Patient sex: M
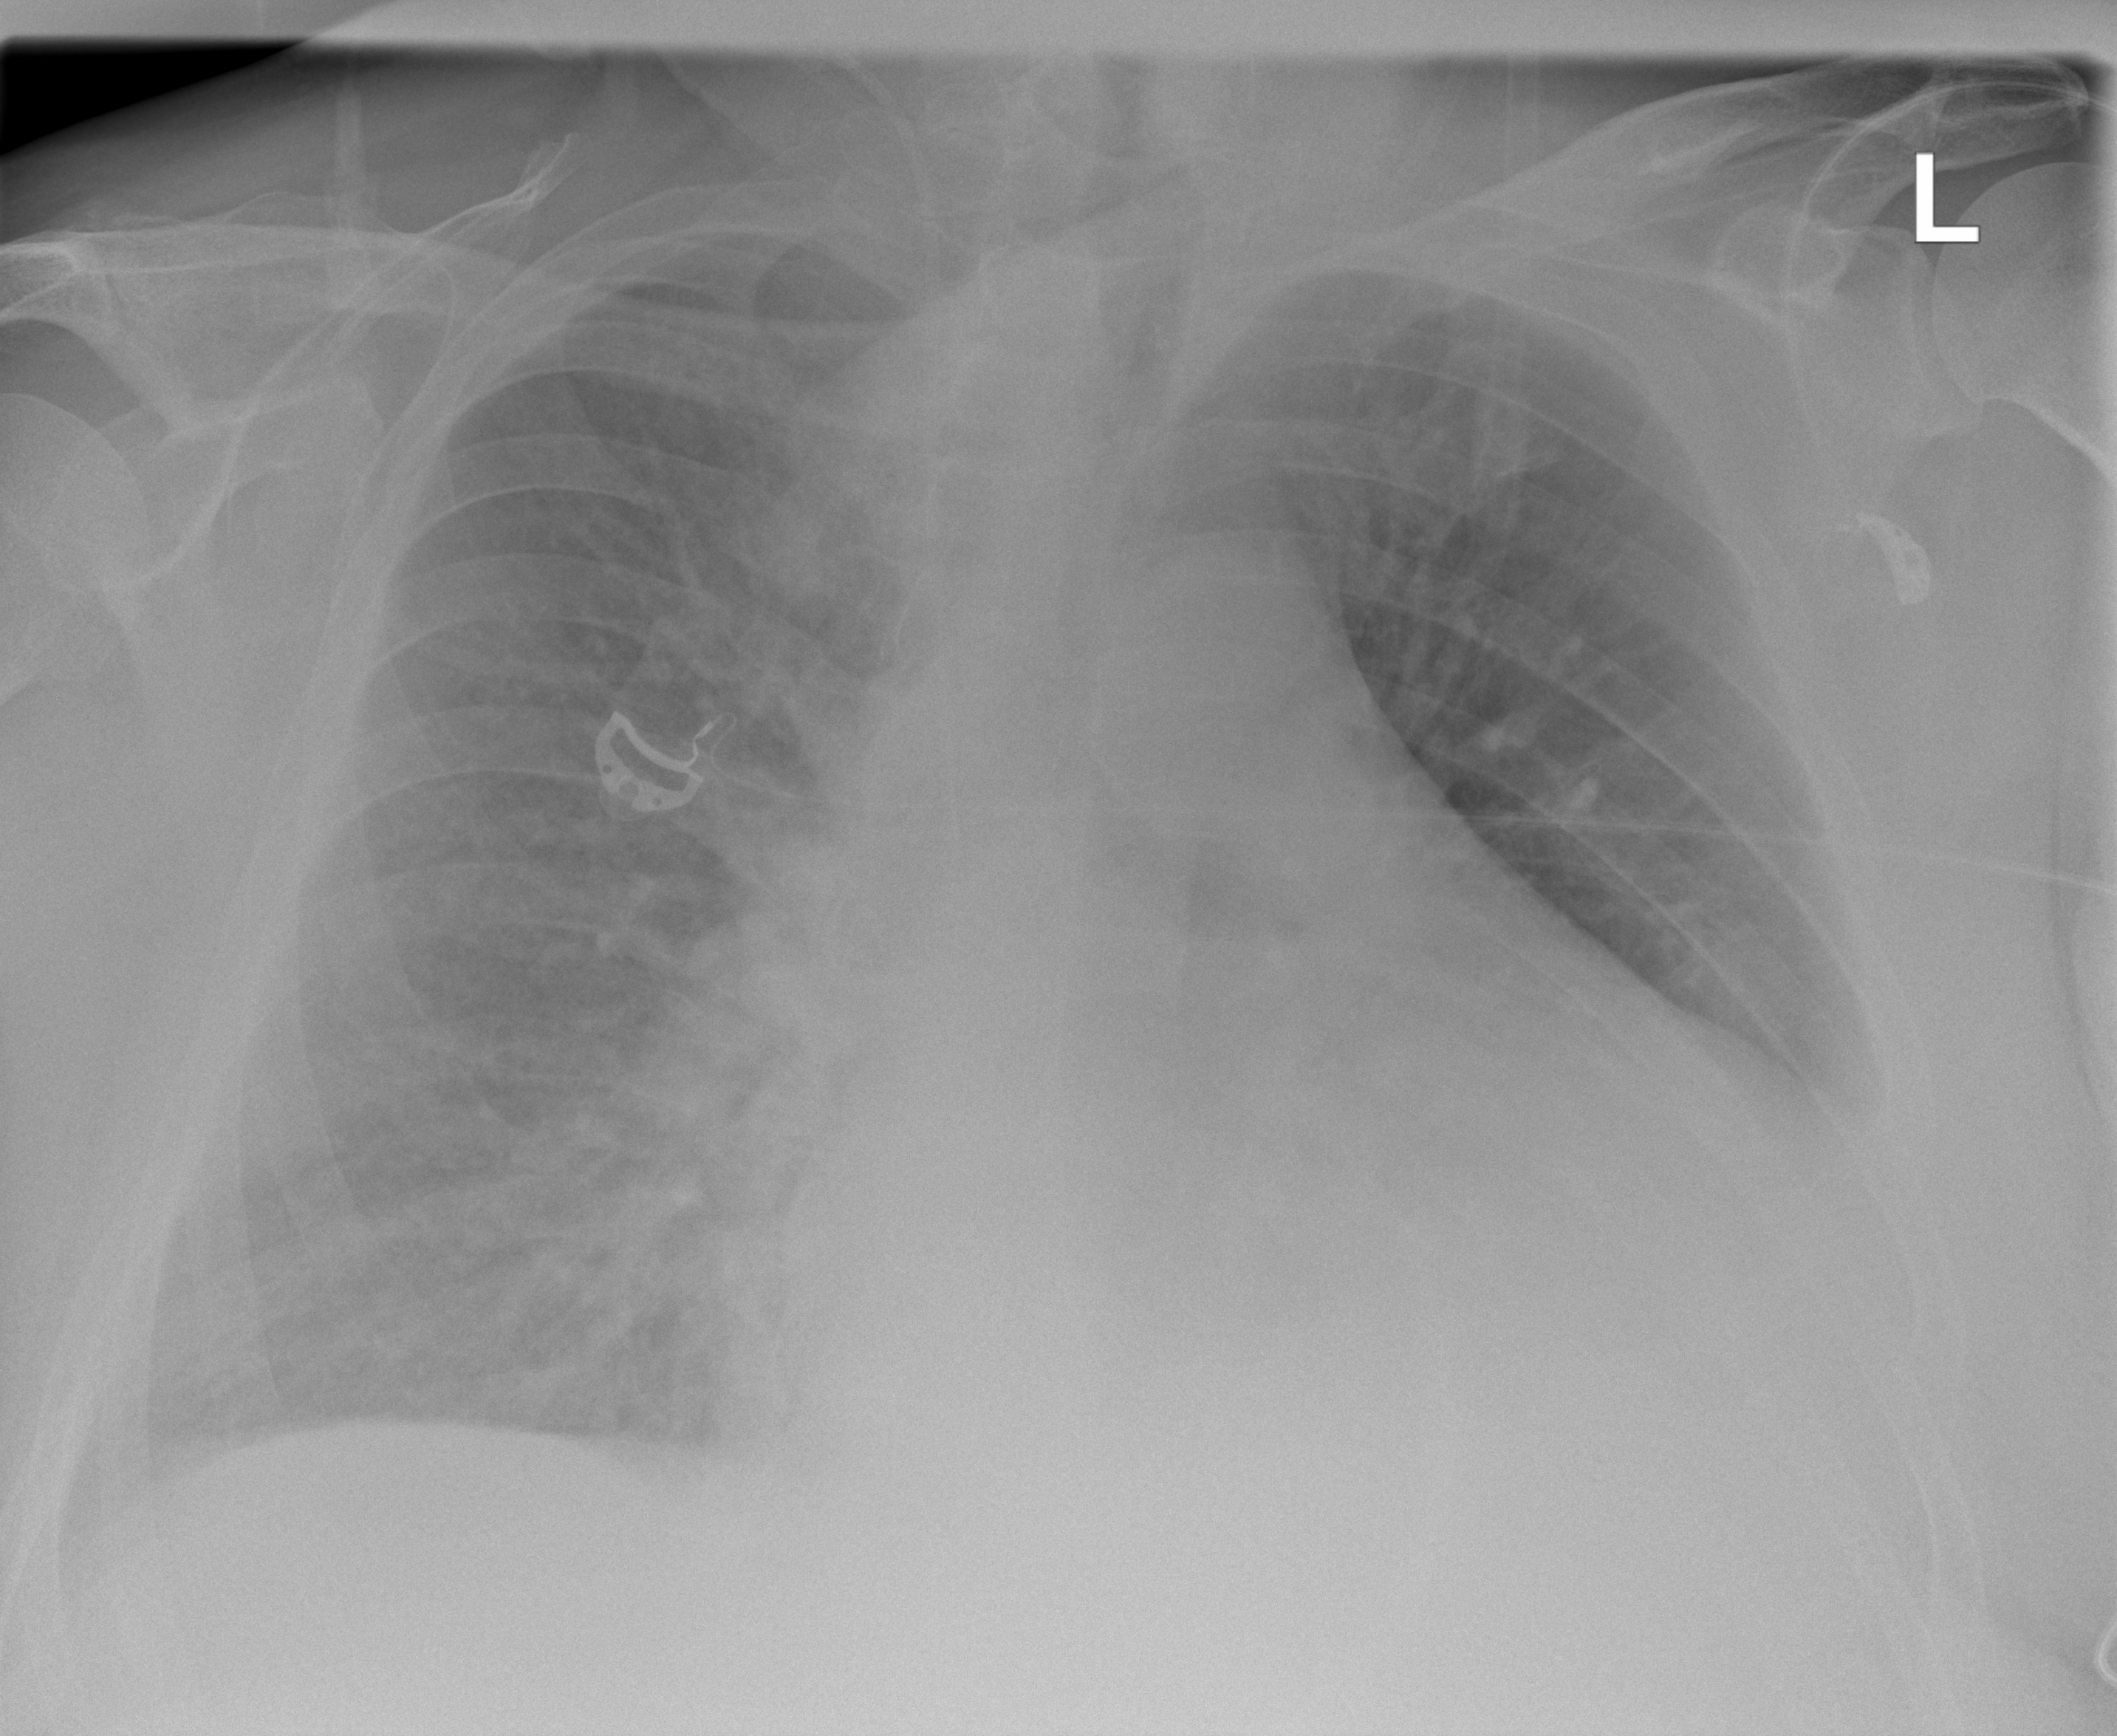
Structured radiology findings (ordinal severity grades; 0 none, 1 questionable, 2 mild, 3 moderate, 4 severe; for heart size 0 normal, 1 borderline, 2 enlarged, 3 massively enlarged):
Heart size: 2
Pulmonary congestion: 2
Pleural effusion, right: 2
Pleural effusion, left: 3
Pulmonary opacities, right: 2
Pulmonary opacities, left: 2
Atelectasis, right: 2
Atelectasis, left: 2